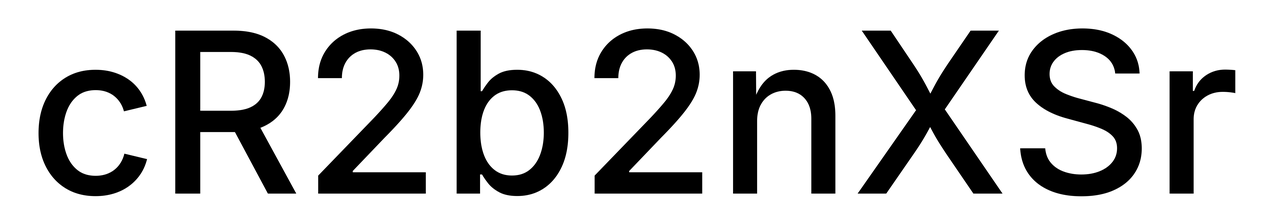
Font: Inter_Medium